Field crop: maize
Growth stage: 2
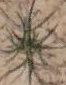
Species: salsola